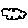
Label: cloud